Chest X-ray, AP view. Patient: 68 years old, sex M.
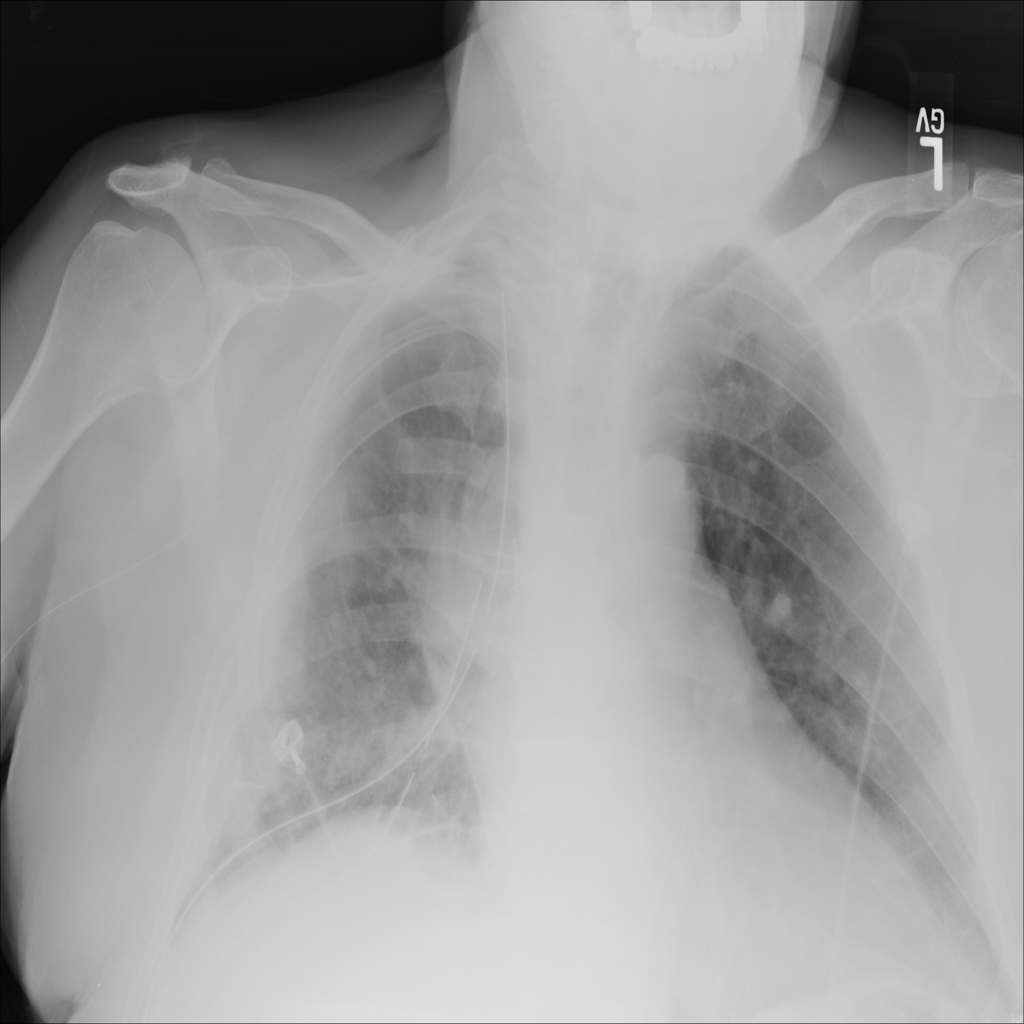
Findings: No Finding